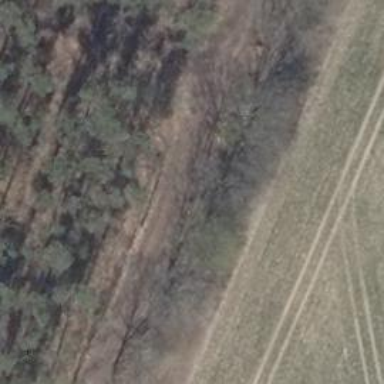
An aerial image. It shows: Forestry track with ground surface. This track is primarily used for forestry vehicles and has grade 5 tracktype.